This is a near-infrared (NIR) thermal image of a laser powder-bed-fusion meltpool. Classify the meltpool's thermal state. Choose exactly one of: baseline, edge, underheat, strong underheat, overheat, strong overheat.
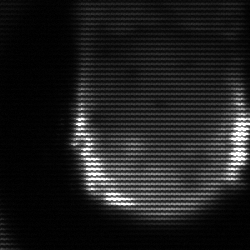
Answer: strong underheat